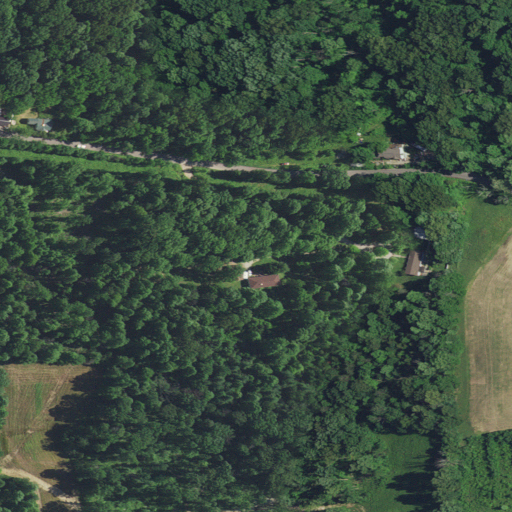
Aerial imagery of mountain in Indiana named Rariden Hill containing deciduous forest, open development, pasture, mixed forest, grassland, and cultivated crops